Field crop: maize
Growth stage: 1
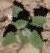
Species: chenopodium